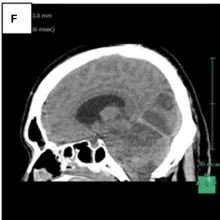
Radiological findings of patient 15 days after the violent assault. Sagittal head computed tomography reveals tonsillar herniation and supratentorial ventricular enlargement.
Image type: radiology (ct)